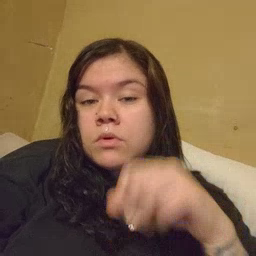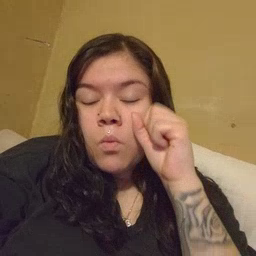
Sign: awake